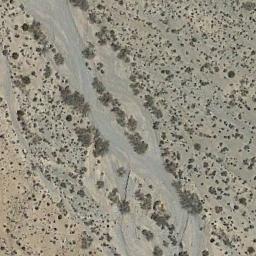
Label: chaparral